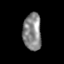
Tissue: skin
Cell type: Epithelial cells
Senescence score: 0.1897
Nuclear area (px): 667
Mean DAPI intensity: 136.325